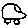
Label: car